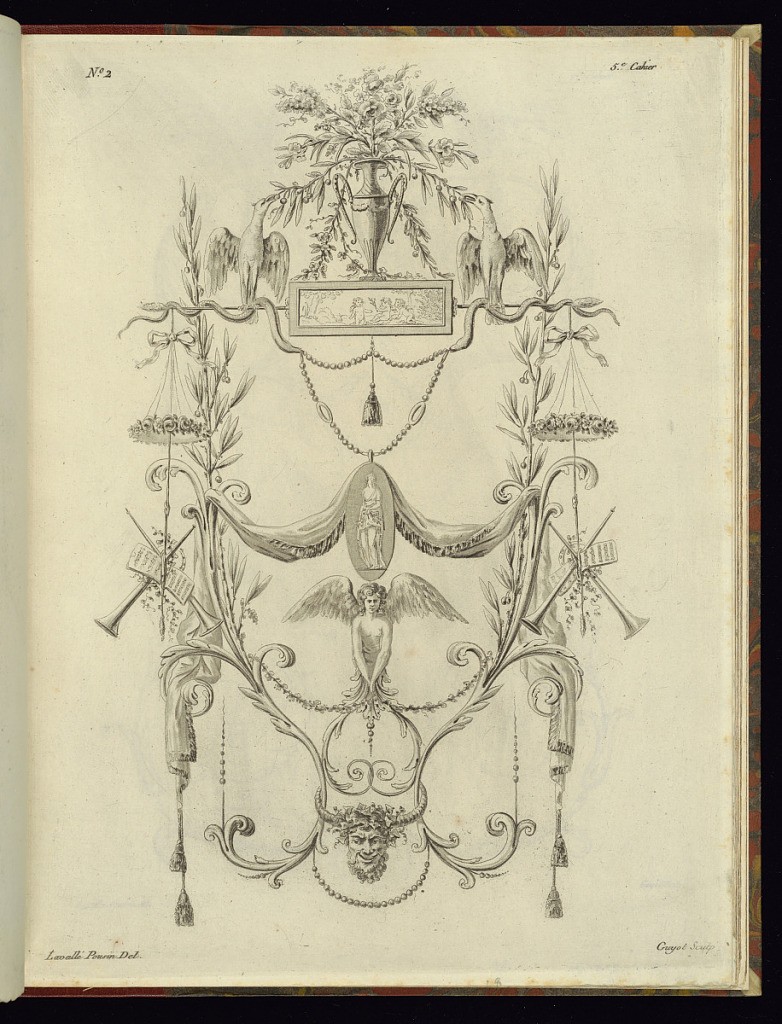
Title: Arabesque Design
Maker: Etienne de Lavallée, French, 1735 – 1802
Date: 1788
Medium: Etching and aquatint on laid paper
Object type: Print
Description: Arabesque ornament design with neoclassical motifs featuring vases, flowers, foliate branches, birds, a vignette with putti, snakes, ribbons, beads, musical instruments, sheet music, angel terminal figure, fleurons, scrolling acanthus leaves, textiles, oval roundel, and tassels. The plate is signed and numbered.